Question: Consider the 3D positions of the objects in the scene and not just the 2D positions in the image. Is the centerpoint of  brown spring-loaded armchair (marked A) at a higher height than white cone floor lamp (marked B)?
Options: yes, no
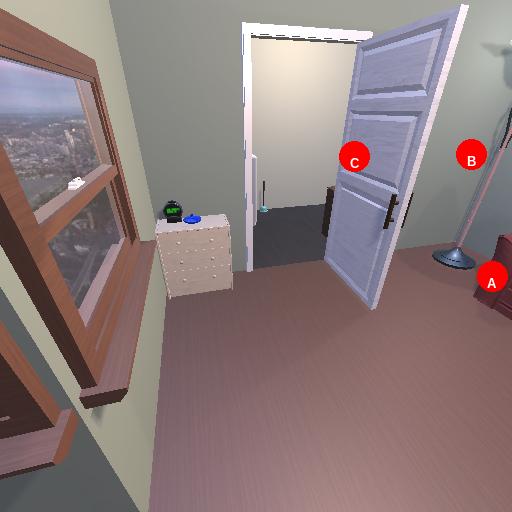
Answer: yes